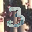
Label: 3